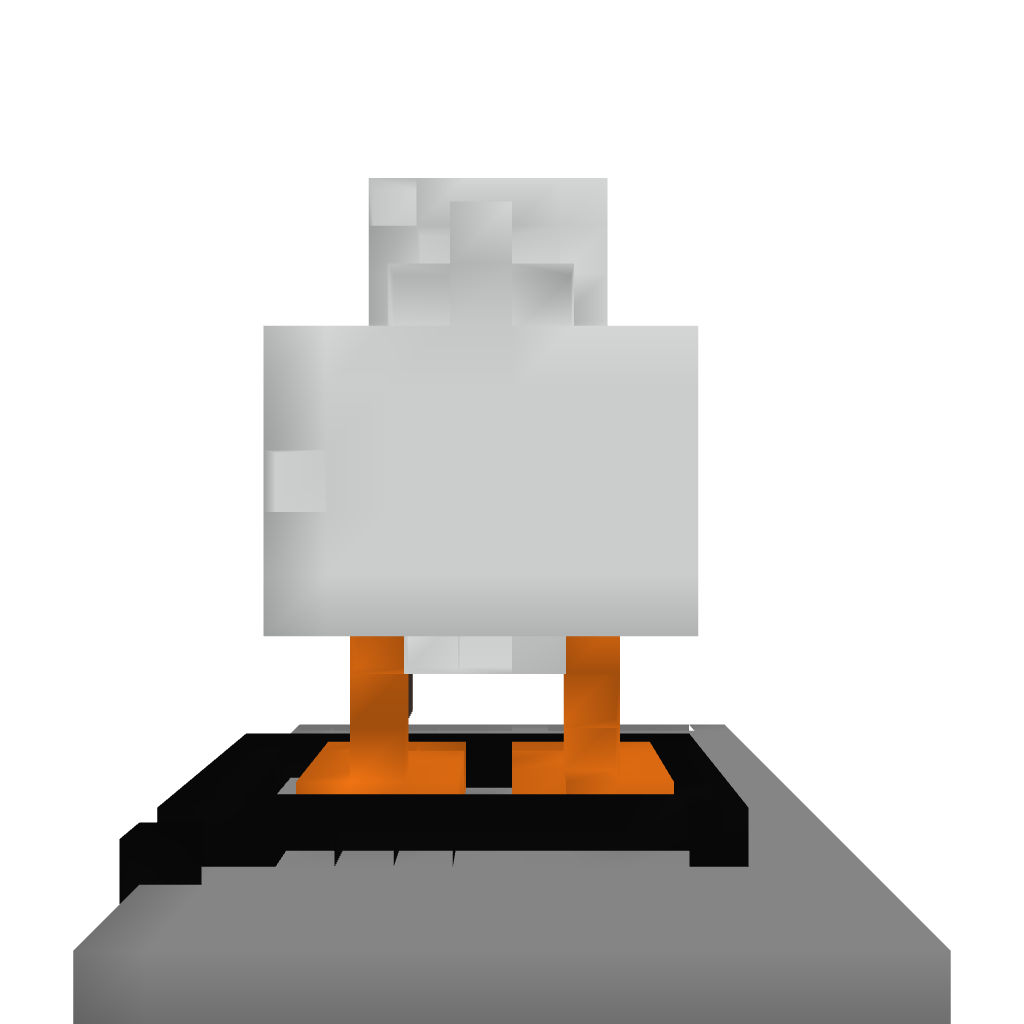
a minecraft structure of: Giant egg-laying chicken #1